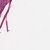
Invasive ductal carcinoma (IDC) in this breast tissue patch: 0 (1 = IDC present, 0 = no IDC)